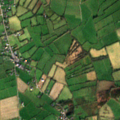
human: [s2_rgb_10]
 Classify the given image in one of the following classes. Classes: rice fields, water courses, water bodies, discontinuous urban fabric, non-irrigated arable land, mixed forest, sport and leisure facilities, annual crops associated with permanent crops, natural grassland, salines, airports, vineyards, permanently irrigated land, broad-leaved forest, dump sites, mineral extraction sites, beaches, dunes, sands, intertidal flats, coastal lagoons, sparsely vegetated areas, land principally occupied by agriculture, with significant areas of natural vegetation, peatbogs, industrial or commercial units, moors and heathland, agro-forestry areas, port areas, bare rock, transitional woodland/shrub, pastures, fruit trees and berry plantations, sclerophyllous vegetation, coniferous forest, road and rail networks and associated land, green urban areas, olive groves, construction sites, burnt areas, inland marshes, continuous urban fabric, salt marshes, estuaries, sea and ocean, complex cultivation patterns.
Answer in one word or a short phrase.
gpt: pastures, land principally occupied by agriculture, with significant areas of natural vegetation